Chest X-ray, AP view. Patient: 51 years old, sex M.
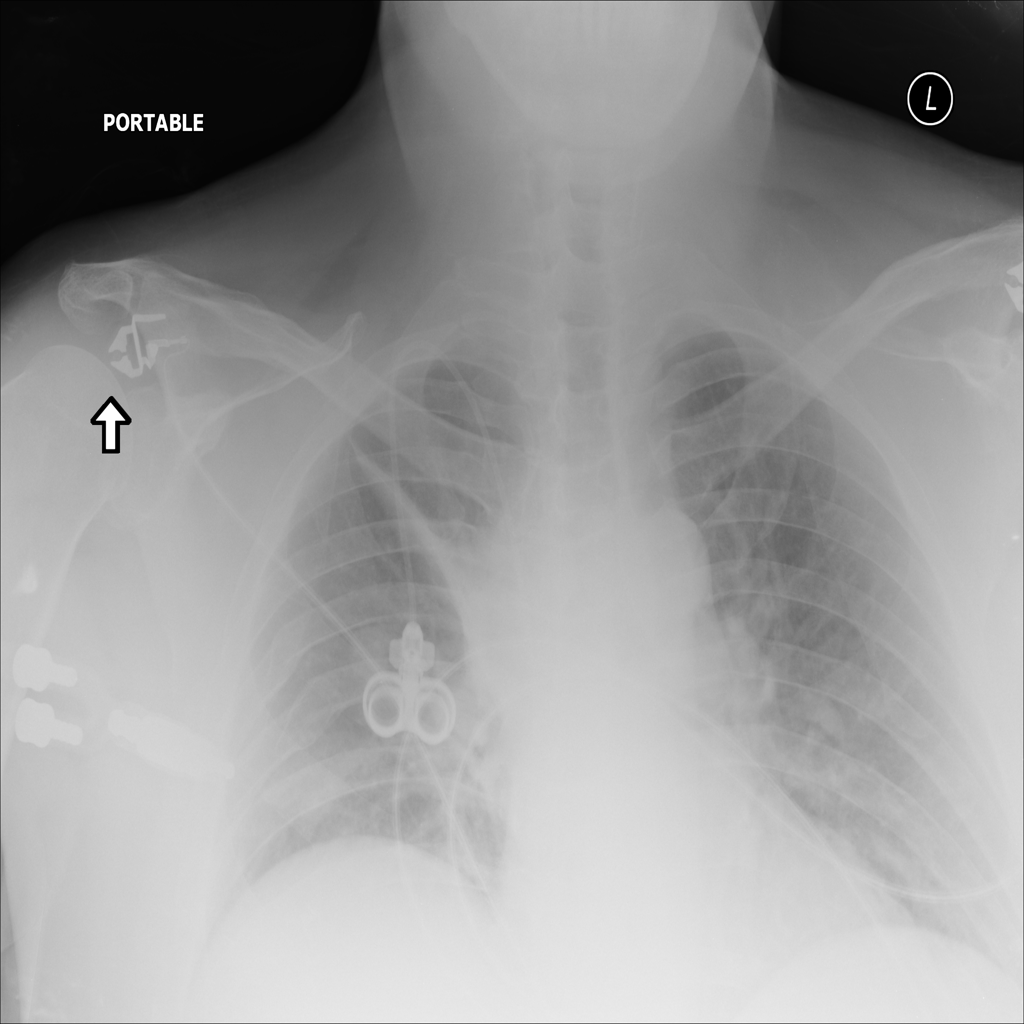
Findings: Consolidation, Mass, Nodule